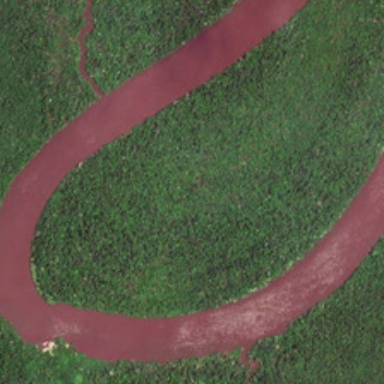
Many green trees are in two sides of a curved brown river .